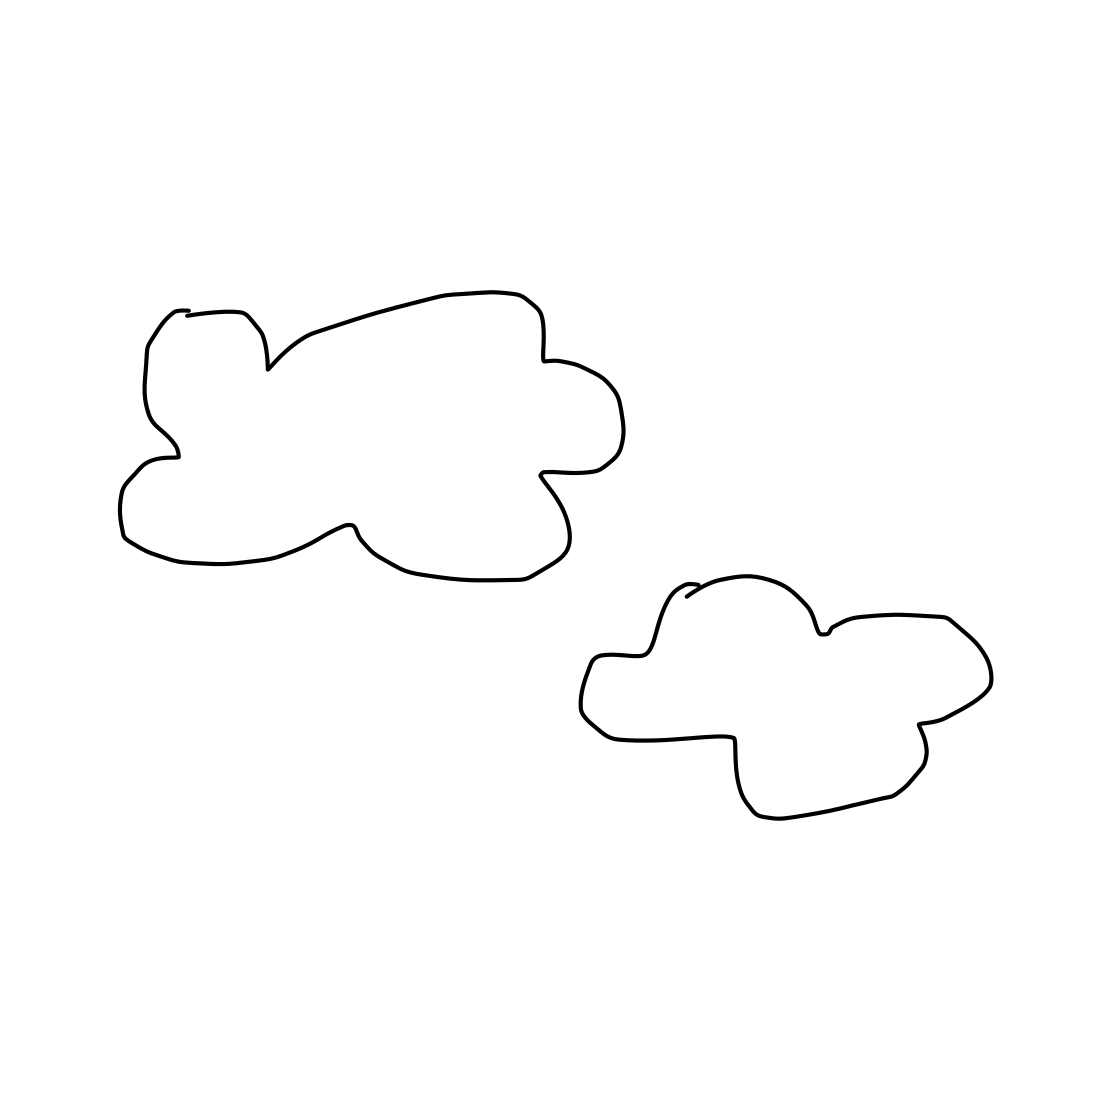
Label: cloud